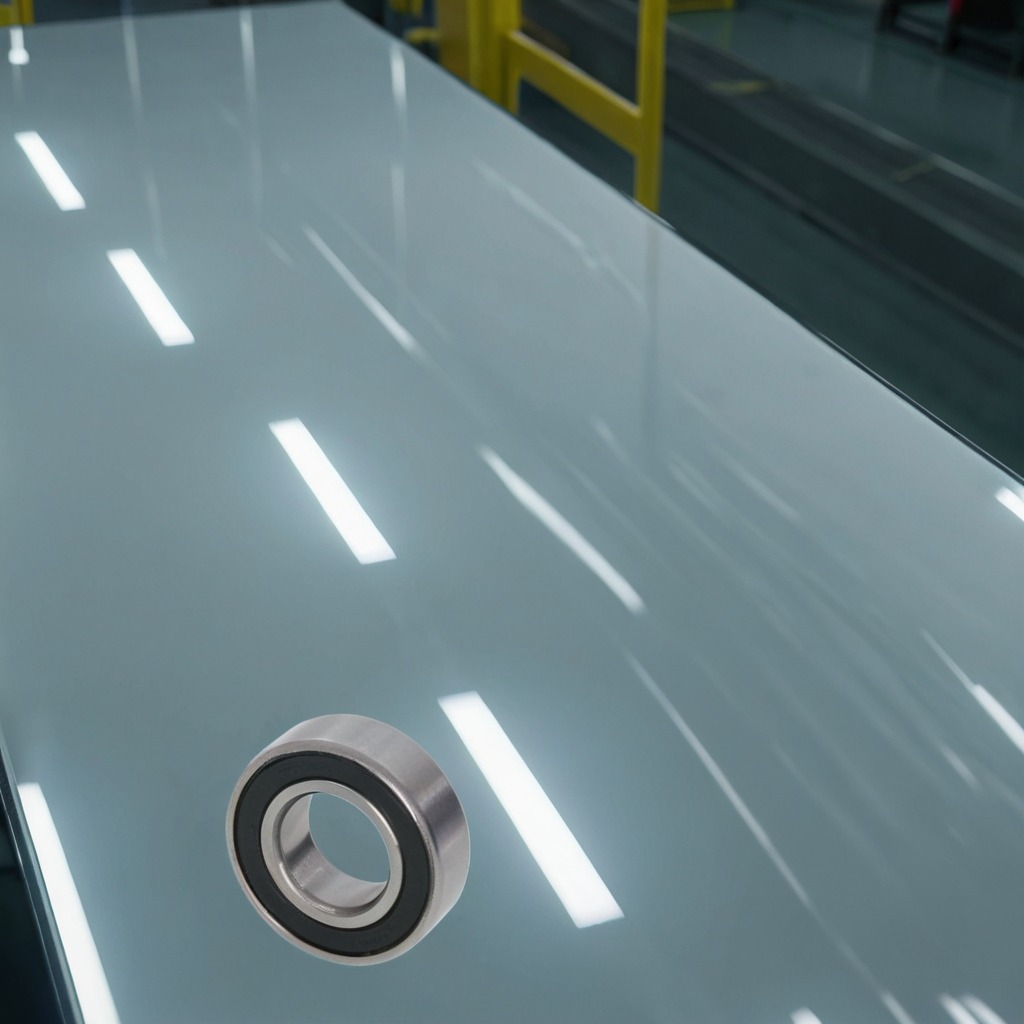
A metal ball bearing lies on a high-gloss table in a ship maintenance bay industrial lighting.